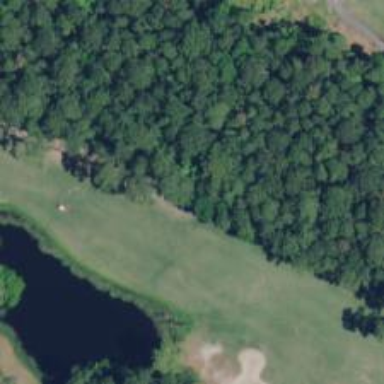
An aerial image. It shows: Path for golf carts.